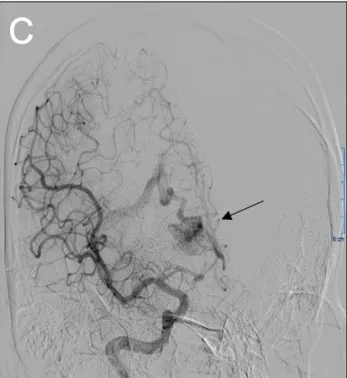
Oblique. Projections of a preoperative digital subtraction angiography (DSA) from a right internal carotid artery injection demonstrated a diffuse right frontal arteriovenous malformation (AVM), with feeders from the right anterior cerebral artery and deep venous drainage.
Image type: radiology (ct)